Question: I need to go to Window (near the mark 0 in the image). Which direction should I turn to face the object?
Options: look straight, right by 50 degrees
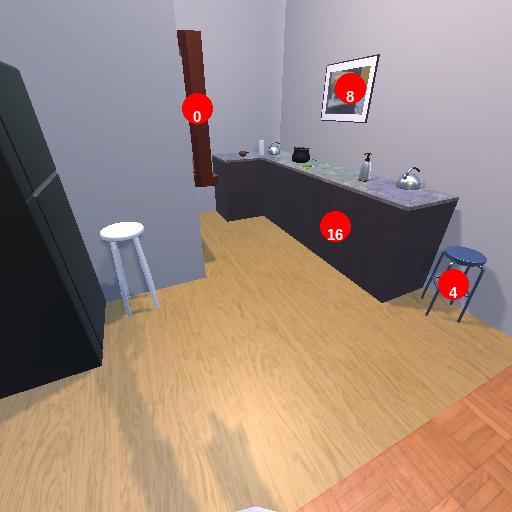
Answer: look straight